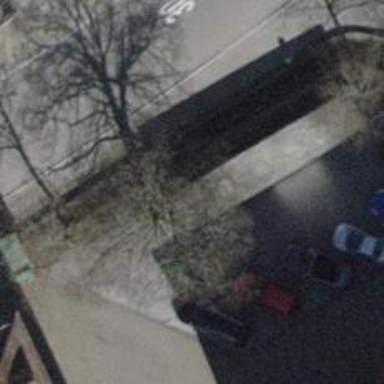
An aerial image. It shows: Bicycle parking facility.